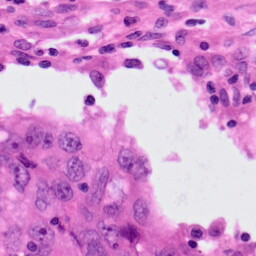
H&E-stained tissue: Lung